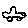
Label: car